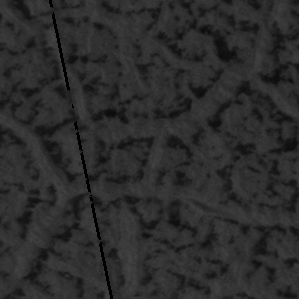
Label: frost